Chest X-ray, PA view. Patient: 65 years old, sex M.
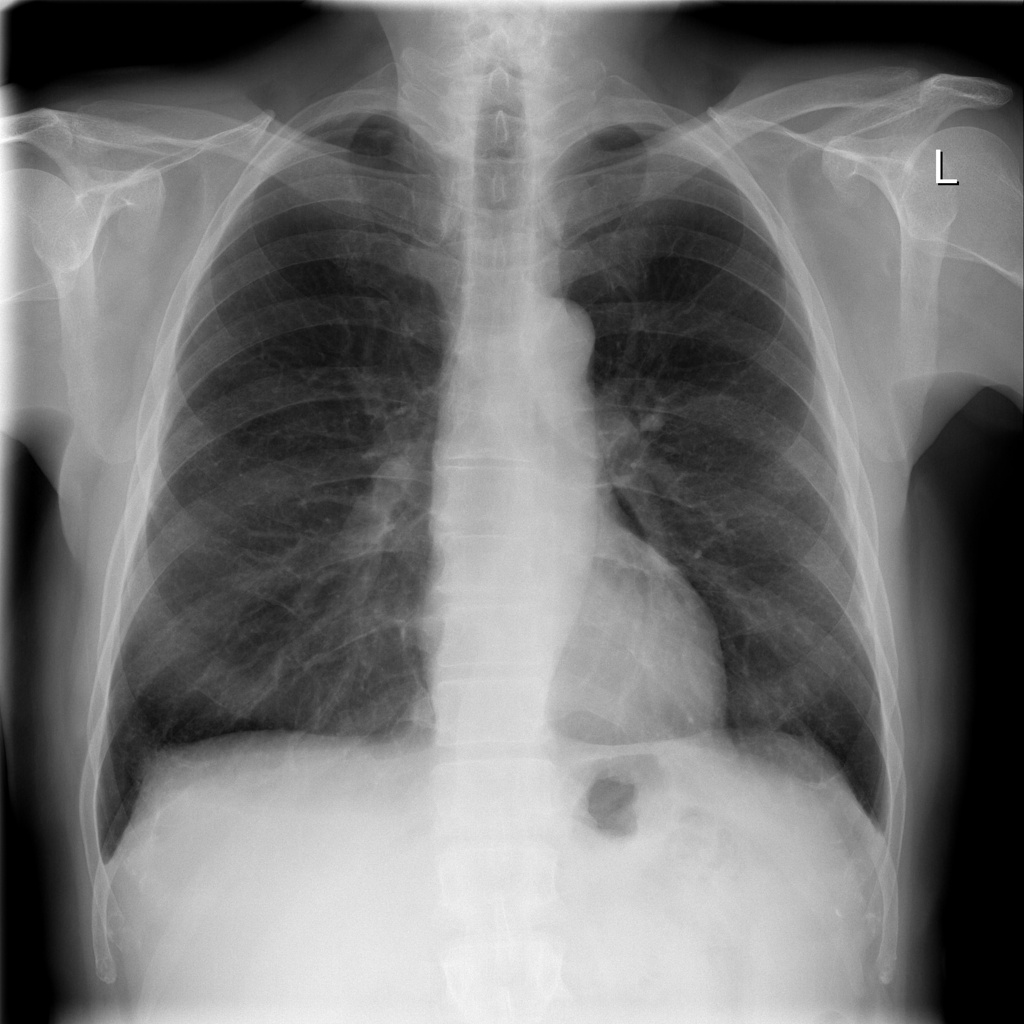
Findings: No Finding